Question: I was trying this question and found a solution :
Draw a horizontal line to the right of each point and extend it to infinity
> 1) Count the number of times the line intersects with polygon edges.
2) A point is inside the polygon if either count of intersections is odd or
point lies on an edge of polygon. If none of the conditions is true, then
point lies outside.

But i think there is a simple solution to this :
> for(all sides in same order)
find vector product of the 3 points (given point and end points of each side)
'if all products are > or < 0 : point lies inside polygon or on boundary else outside'
isn't my solution better and efficient ?
is there another simpler algorithm than this ?
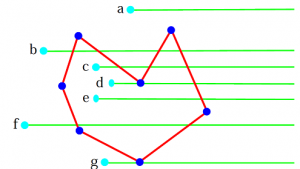
Answer: The proposed algorithm using cross product check only works for convex polygons. For non-convex polygon it is quite easy to find an example where it does not work. Try any of the points 'c', 'd' or 'e' in the polygon given.